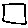
Label: square